Question: I don't know how I enabled this feature, but I can't seem to get rid of it. Every time I click a button in the debugger that little window appears, and flashes for a few seconds. It looks like an accessibility feature, but I can't figure out how to get rid of it. Any suggestions?

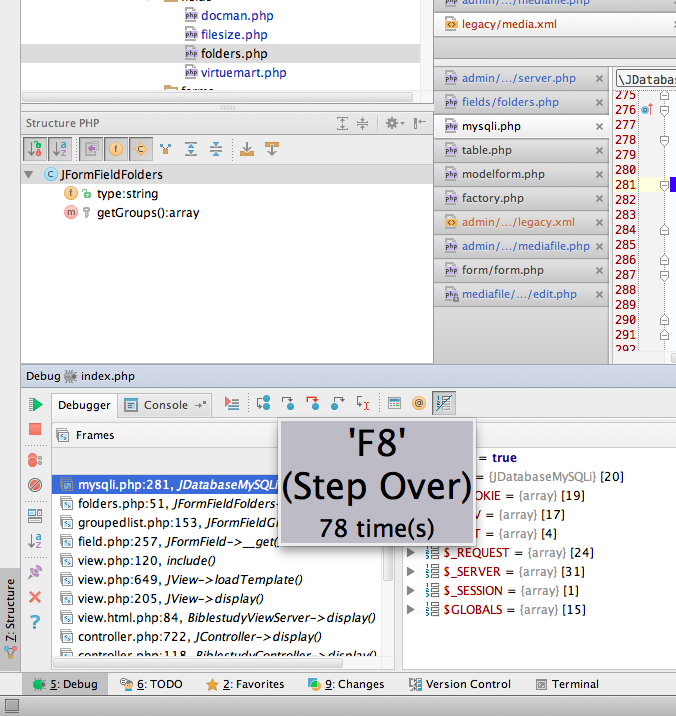
Answer: Must be one of the 3rd party (not bundled) plugins.
Go to 'Settings (Preferences on Mac) | Plugins' and browse through descriptions of all non-bundled plugins. Quite possibly it is a plugin.